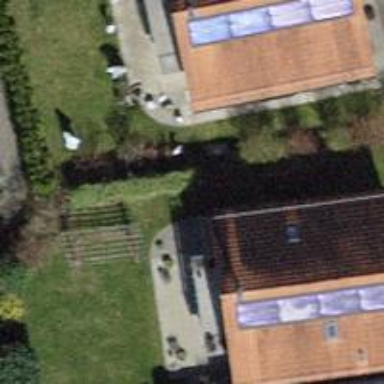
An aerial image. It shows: Building with tile roof.